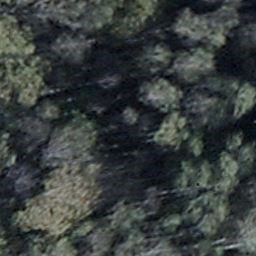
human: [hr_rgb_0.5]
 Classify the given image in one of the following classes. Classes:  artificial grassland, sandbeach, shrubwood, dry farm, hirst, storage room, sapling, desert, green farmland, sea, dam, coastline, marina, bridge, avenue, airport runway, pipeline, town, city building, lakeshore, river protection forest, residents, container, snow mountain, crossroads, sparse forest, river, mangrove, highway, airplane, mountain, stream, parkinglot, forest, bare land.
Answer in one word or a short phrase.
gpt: shrubwood